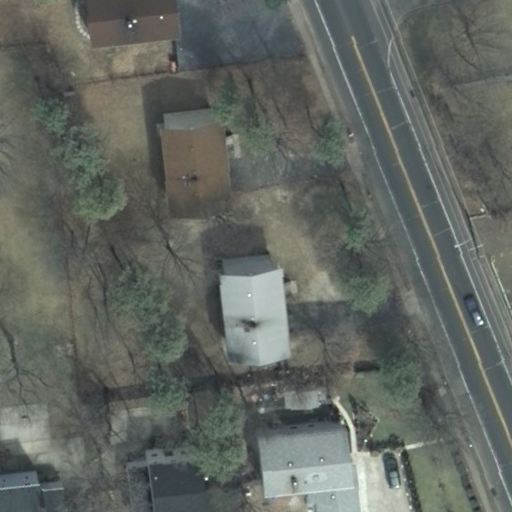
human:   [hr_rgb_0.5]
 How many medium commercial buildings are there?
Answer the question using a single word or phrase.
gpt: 0

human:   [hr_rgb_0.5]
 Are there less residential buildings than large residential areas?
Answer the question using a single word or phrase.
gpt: no

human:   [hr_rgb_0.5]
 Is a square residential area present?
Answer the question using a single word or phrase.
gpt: no

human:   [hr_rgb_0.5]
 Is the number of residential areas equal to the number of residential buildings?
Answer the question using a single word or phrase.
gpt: no

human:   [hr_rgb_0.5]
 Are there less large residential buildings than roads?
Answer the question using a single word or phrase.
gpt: yes

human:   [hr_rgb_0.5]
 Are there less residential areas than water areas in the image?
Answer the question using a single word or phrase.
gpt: no

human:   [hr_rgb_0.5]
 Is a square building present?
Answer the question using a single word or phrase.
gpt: no

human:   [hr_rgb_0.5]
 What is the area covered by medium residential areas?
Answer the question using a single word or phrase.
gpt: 0m2

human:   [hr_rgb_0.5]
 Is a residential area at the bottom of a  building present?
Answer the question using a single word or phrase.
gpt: yes

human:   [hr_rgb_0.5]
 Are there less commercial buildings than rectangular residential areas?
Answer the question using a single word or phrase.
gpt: yes

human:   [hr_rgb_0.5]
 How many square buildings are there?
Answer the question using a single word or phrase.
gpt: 0

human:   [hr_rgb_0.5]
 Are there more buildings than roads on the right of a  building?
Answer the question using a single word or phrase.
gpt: yes

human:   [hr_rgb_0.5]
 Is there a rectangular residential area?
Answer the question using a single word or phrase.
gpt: yes

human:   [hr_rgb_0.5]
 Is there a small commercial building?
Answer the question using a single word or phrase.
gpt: no

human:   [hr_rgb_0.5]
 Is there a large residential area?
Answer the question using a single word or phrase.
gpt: yes

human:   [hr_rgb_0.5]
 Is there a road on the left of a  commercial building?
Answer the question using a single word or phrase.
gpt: no

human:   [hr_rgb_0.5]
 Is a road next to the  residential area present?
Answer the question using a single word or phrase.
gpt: yes

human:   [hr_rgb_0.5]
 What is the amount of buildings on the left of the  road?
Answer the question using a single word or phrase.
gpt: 6

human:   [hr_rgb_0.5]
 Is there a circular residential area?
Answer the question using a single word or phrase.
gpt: no

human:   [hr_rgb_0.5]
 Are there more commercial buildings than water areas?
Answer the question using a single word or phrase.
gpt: no

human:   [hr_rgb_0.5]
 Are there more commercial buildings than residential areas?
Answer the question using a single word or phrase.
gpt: no

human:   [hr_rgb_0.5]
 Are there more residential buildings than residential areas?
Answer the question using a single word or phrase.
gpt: yes

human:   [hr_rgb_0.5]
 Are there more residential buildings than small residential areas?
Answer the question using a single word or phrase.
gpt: yes

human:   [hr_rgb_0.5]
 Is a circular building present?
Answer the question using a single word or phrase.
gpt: no

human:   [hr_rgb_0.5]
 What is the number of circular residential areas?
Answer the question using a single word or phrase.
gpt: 0

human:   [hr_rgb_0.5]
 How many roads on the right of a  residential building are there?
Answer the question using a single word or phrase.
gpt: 1

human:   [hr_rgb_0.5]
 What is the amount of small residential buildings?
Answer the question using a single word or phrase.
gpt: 1

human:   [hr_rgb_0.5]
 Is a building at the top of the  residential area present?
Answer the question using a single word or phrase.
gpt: yes

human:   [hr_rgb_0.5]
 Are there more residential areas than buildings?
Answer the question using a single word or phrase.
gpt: no

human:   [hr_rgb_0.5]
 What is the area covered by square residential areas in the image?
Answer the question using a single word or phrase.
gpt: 0m2

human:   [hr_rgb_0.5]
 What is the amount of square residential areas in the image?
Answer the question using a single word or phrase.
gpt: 0

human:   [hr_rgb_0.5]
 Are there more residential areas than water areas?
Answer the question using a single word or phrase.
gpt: yes

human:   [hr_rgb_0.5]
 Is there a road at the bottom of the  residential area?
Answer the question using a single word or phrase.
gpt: no

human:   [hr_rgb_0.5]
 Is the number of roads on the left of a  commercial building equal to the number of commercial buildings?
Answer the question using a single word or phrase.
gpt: yes

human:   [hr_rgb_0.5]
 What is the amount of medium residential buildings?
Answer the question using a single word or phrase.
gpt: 5

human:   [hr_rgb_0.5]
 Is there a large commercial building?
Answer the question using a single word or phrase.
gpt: no

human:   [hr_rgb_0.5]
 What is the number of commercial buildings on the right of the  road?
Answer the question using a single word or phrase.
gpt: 0